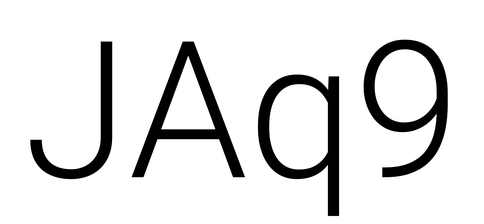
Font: Roboto_Light